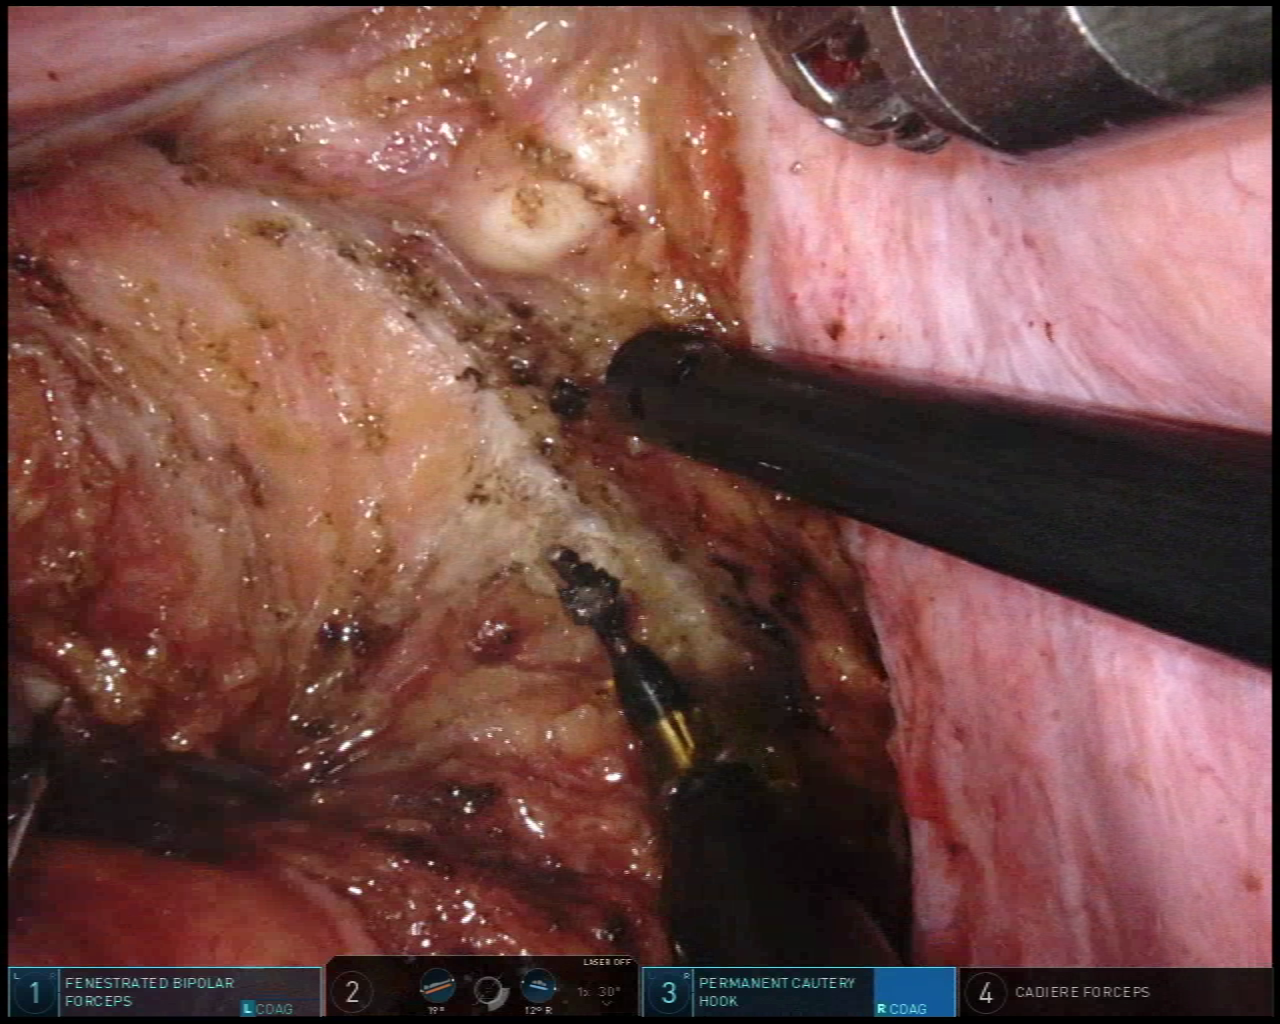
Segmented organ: vesicular_glands
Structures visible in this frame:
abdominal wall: no
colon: no
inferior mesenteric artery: no
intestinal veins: no
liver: no
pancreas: no
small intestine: no
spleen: no
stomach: no
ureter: no
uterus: no
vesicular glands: yes